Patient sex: M
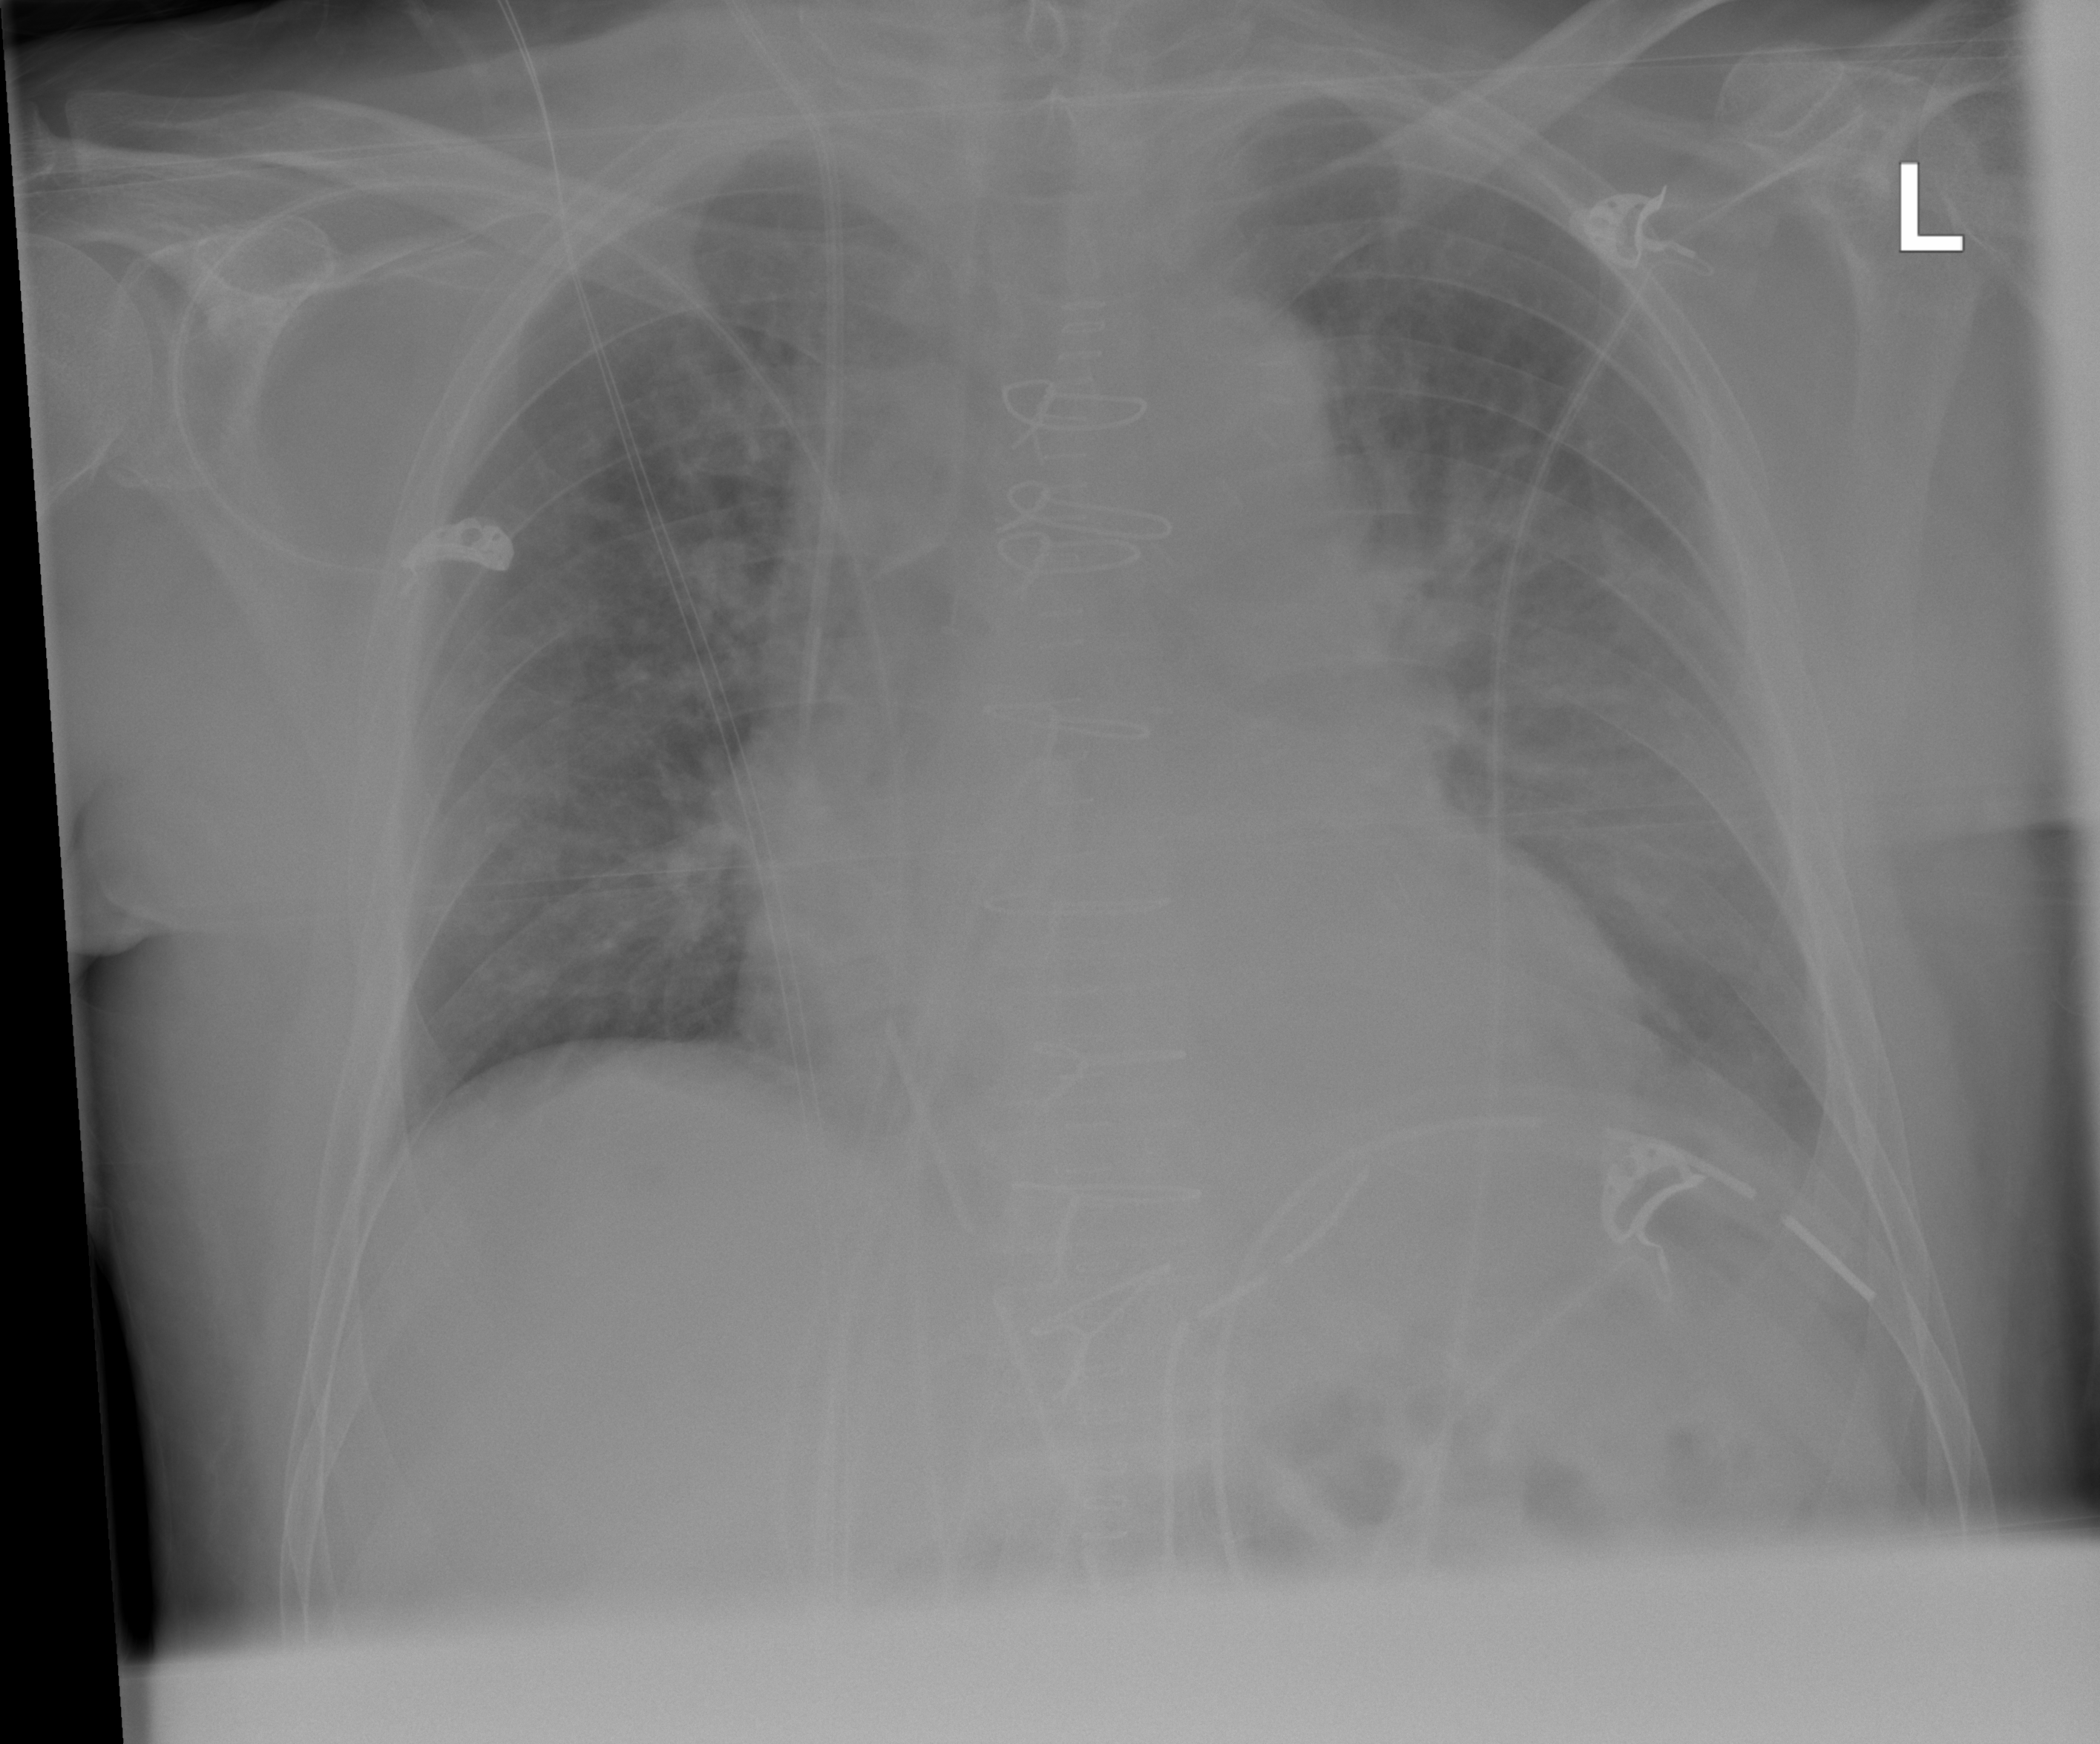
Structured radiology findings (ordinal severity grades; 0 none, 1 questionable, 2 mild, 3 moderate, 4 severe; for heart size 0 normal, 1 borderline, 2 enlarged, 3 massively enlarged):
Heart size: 2
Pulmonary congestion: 1
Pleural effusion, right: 0
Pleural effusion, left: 2
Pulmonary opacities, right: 0
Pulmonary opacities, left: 2
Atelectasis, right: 0
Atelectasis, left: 0